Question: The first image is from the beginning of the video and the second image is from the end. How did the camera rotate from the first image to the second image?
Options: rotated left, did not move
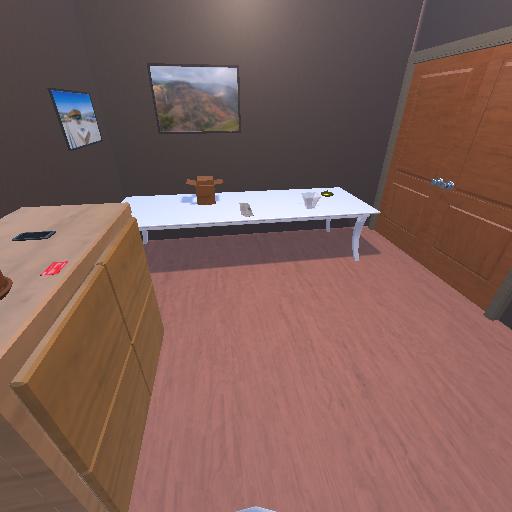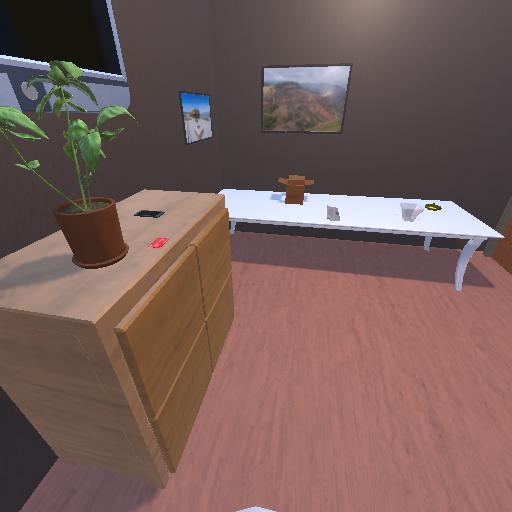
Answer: rotated left